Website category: jobs
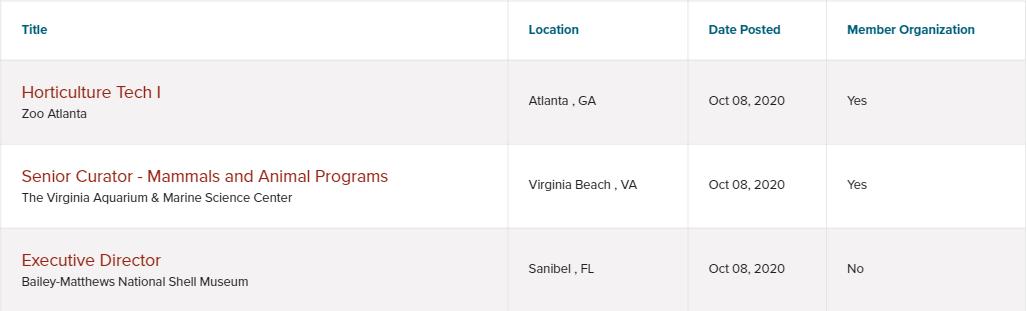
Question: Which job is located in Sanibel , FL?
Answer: Executive Director

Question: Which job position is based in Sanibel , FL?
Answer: Executive Director

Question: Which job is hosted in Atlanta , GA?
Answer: Horticulture Tech I

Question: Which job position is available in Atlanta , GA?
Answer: Horticulture Tech I

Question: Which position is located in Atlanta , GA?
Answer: Horticulture Tech I

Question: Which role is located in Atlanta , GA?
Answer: Horticulture Tech I

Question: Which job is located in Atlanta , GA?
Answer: Horticulture Tech I

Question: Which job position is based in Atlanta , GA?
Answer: Horticulture Tech I